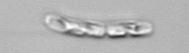
Label: Guinardia_striata